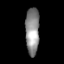
Tissue: lung
Cell type: Pericytes
Senescence score: 0.5946
Nuclear area (px): 640
Mean DAPI intensity: 141.244